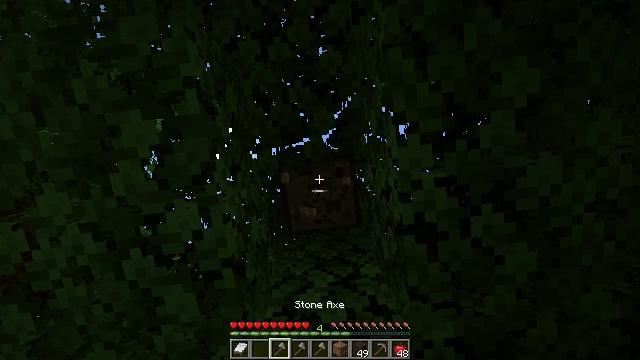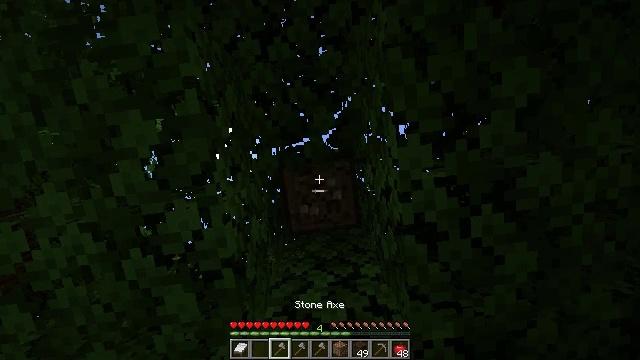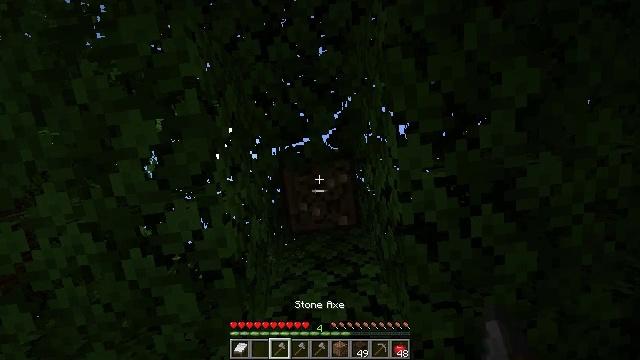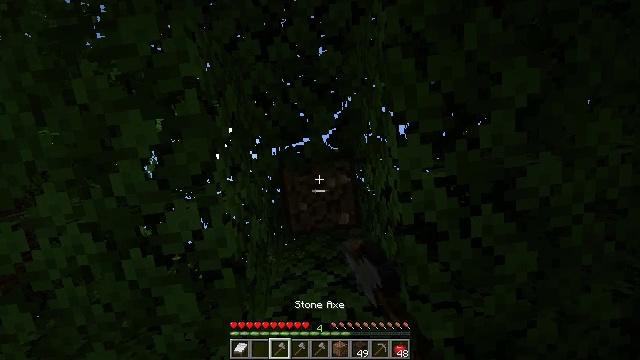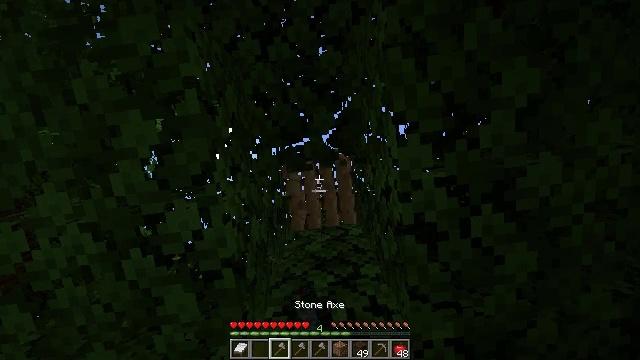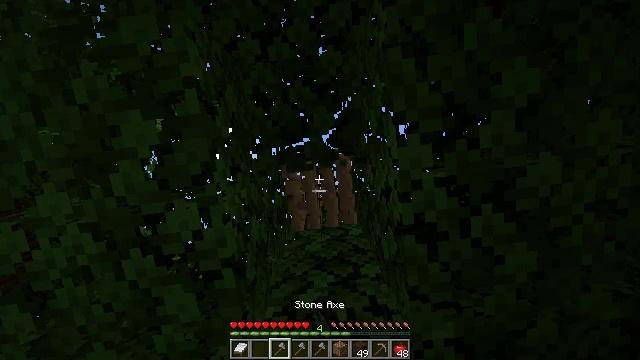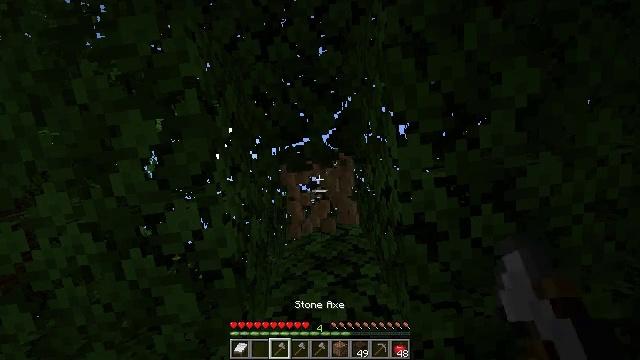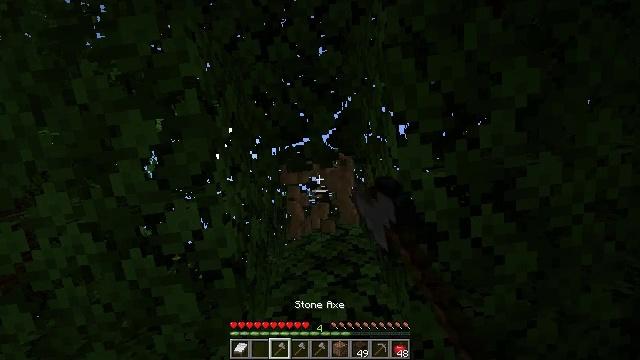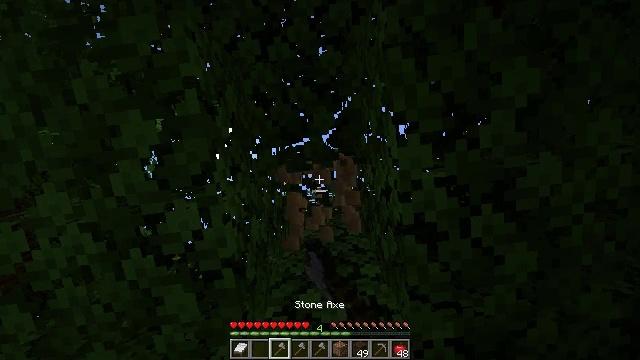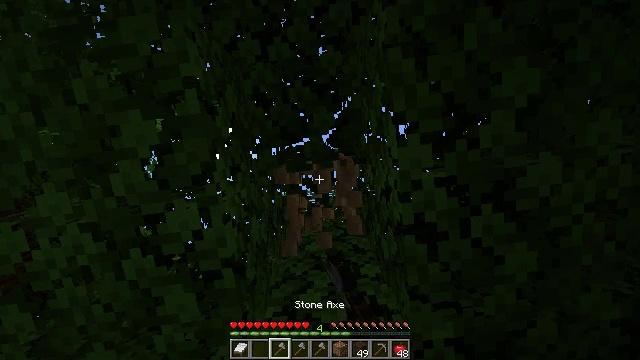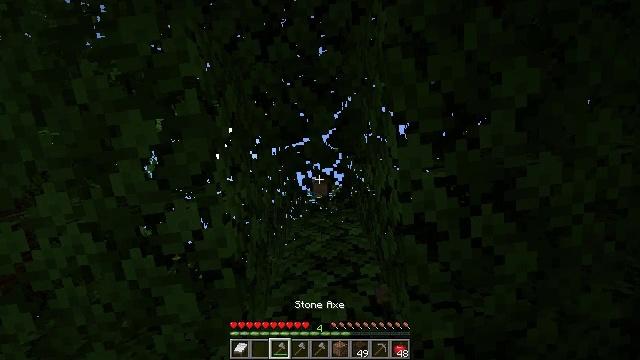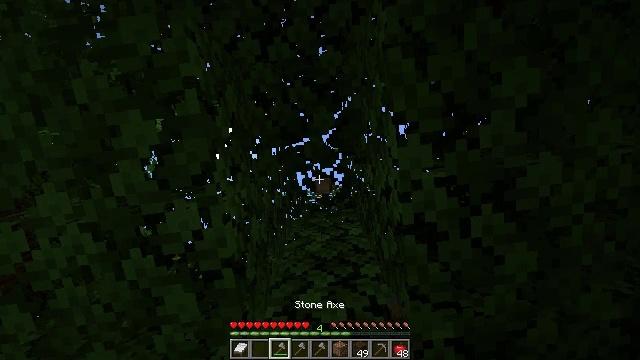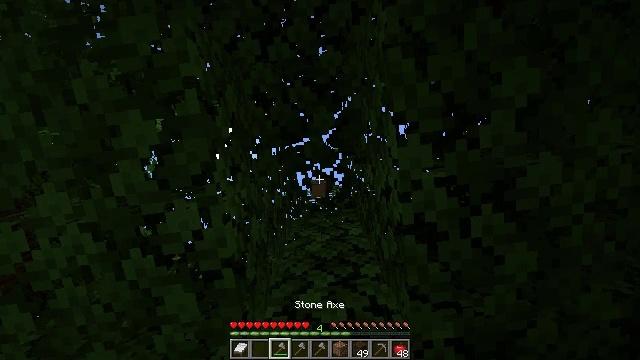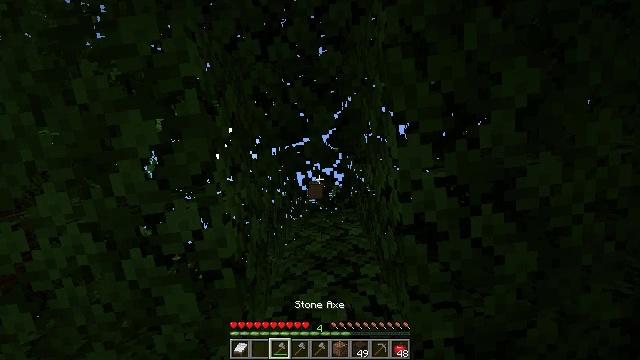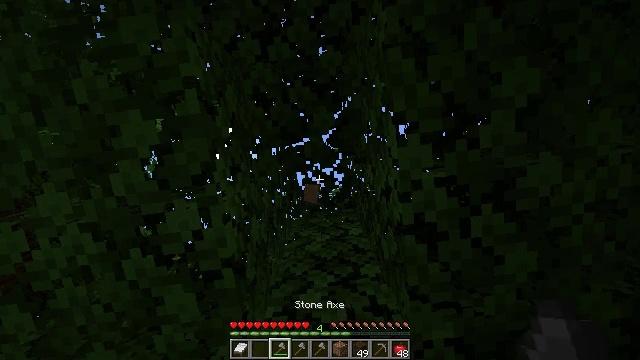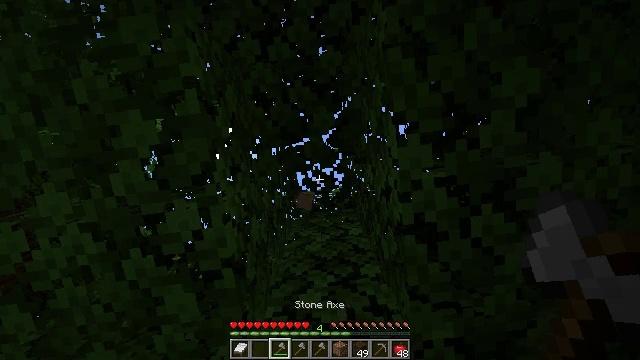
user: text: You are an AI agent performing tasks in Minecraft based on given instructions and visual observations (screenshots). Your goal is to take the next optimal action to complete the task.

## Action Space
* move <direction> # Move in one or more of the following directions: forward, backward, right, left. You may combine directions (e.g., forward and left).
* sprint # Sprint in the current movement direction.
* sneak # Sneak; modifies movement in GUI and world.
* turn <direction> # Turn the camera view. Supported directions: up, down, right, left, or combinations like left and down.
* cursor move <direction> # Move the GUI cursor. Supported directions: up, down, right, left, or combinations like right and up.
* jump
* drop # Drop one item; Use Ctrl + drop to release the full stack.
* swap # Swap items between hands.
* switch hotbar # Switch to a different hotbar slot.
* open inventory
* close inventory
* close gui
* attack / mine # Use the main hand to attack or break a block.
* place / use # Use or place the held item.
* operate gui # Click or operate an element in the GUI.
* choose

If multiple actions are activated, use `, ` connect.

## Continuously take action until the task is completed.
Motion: motion action
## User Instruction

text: Break the tree to get oak logs.
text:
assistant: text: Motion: attack / mine
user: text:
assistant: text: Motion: attack / mine
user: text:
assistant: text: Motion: attack / mine
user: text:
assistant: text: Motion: attack / mine
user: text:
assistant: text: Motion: attack / mine
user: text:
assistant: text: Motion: attack / mine
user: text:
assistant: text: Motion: attack / mine
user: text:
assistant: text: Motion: attack / mine
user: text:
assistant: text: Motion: attack / mine
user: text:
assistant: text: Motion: no_op
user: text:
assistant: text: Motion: no_op
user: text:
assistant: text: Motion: no_op
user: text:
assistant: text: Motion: no_op
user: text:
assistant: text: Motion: no_op
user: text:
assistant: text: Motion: no_op
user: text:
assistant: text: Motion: no_op
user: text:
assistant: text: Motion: no_op
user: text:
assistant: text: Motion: no_op
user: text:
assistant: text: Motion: no_op
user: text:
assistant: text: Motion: no_op
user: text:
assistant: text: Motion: no_op
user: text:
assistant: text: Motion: no_op
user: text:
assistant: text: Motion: no_op
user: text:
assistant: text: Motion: no_op
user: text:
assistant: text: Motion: no_op
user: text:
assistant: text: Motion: no_op
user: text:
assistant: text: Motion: no_op
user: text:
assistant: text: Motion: no_op
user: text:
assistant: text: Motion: no_op
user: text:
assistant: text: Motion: no_op